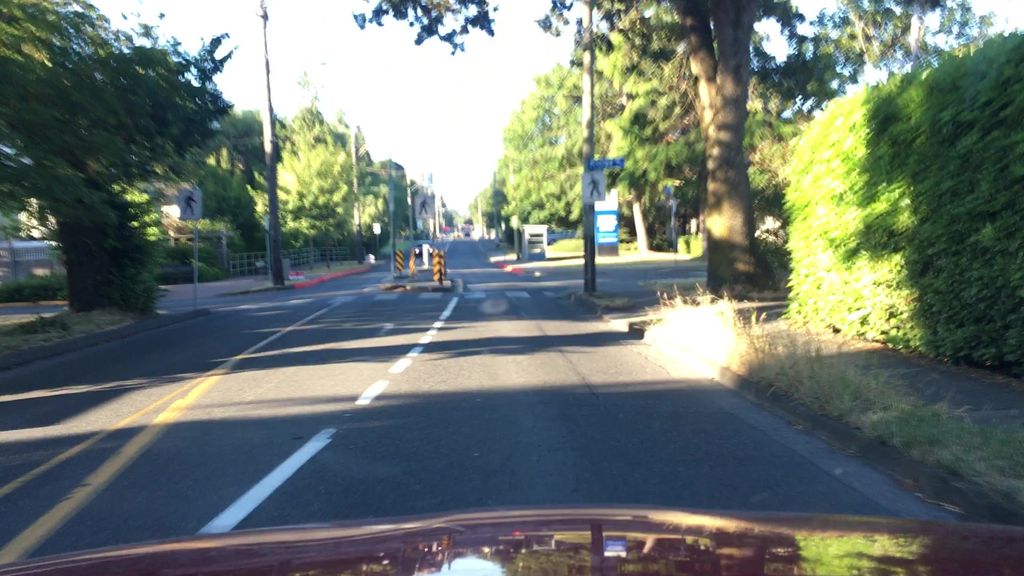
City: victoria